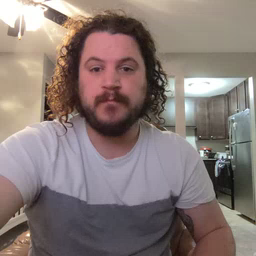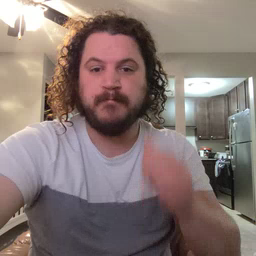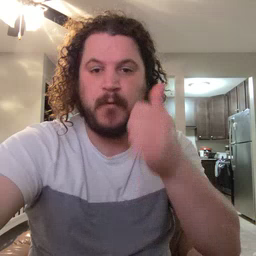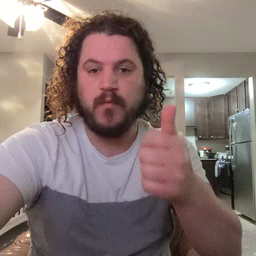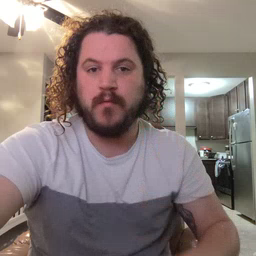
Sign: tomorrow